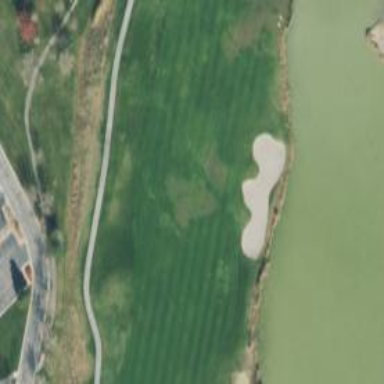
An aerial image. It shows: Grassy area designated as golf fairway.